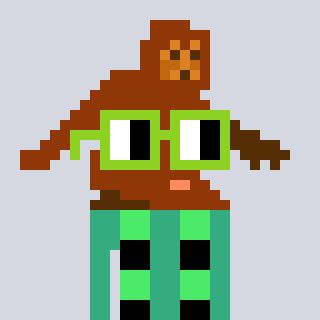
a pixel art character with square light green glasses, a bigfoot-shaped head and a teal-colored body on a cool background